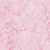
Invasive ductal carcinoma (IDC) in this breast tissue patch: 0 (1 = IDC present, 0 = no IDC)